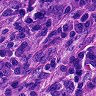
Metastatic tissue present: no